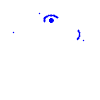
Particle: pion